Question: I'm using Yii2 and the widget from <URL>.
The editor only looks correct when I'm using it just once, but when I'm using multiple editors the second, third, etc. editors are not rendering correctly. Do I have to stop the initialization of the TinyMCE after the first one?
Here is an example of the missed rendering:

And here is the code where I'm using the widget:
'''
<?php
$form = ActiveForm::begin([
'id' => $ansichtAktiv->id,
'enableClientValidation' => true,
'action' => 'index.php?r=empf/ansichtspeichern&geraet_token=' . $geraet->token . '&ansicht_id=' . $ansichtAktiv->id
]);
?>
<?=
$form->field($ansichtAktiv, 'html')->label('Ansicht:')->widget(TinyMce::className(), [
'language' => 'de',
'clientOptions' => [
'plugins' => [
"advlist autolink lists link charmap print preview anchor",
"searchreplace visualblocks code fullscreen",
"insertdatetime media table contextmenu paste",
"textcolor",
],
'toolbar' => "forecolor backcolor | undo redo | styleselect | bold italic | alignleft aligncenter alignright alignjustify | bullist numlist outdent indent | link image"
]
]);
?>
<?=
$form->field($ansichtAktivSec, 'html')->label('Ansicht2:')->widget(TinyMce::className(), [
'language' => 'de',
'clientOptions' => [
'plugins' => [
"advlist autolink lists link charmap print preview anchor",
"searchreplace visualblocks code fullscreen",
"insertdatetime media table contextmenu paste",
"textcolor",
],
'toolbar' => "forecolor backcolor | undo redo | styleselect | bold italic | alignleft aligncenter alignright alignjustify | bullist numlist outdent indent | link image"
]
]);
?>
<?= Html::submitButton('Speichern', ['class' => 'btn btn-danger', 'name' => 'speichern-button']) ?>
<?php ActiveForm::end(); ?>
'''
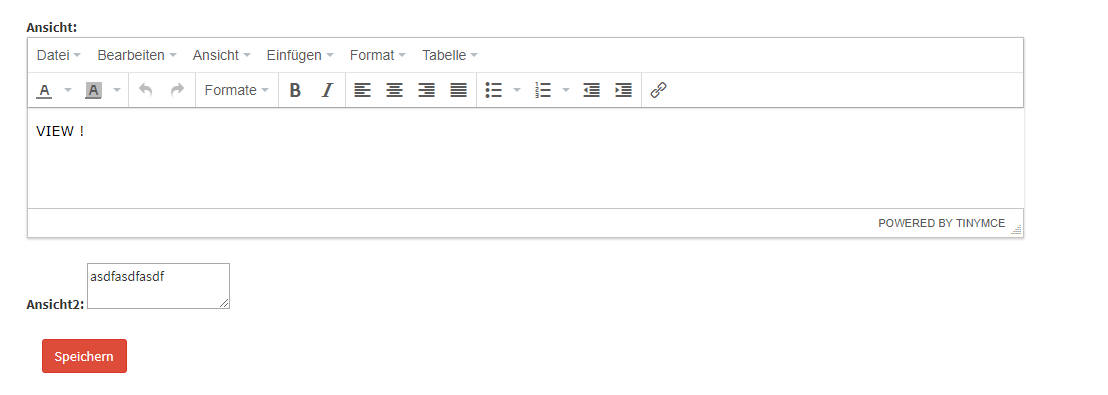
Answer: Register a new JavaScript file and add this part of code:
'''
$(document).ready(function() {
tinyMCE.init({
mode: "textareas",
});
});
'''
Once the document is loaded, tinyMCE will initialize all TinyMCE plugins that have a type of 'textarea' (default).
---
If you prefer writing inside view file, then add this at the bottom of it:
'''
$this->registerJs('
tinyMCE.init({
mode: "textareas",
});
', View::POS_END);
'''